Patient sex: F
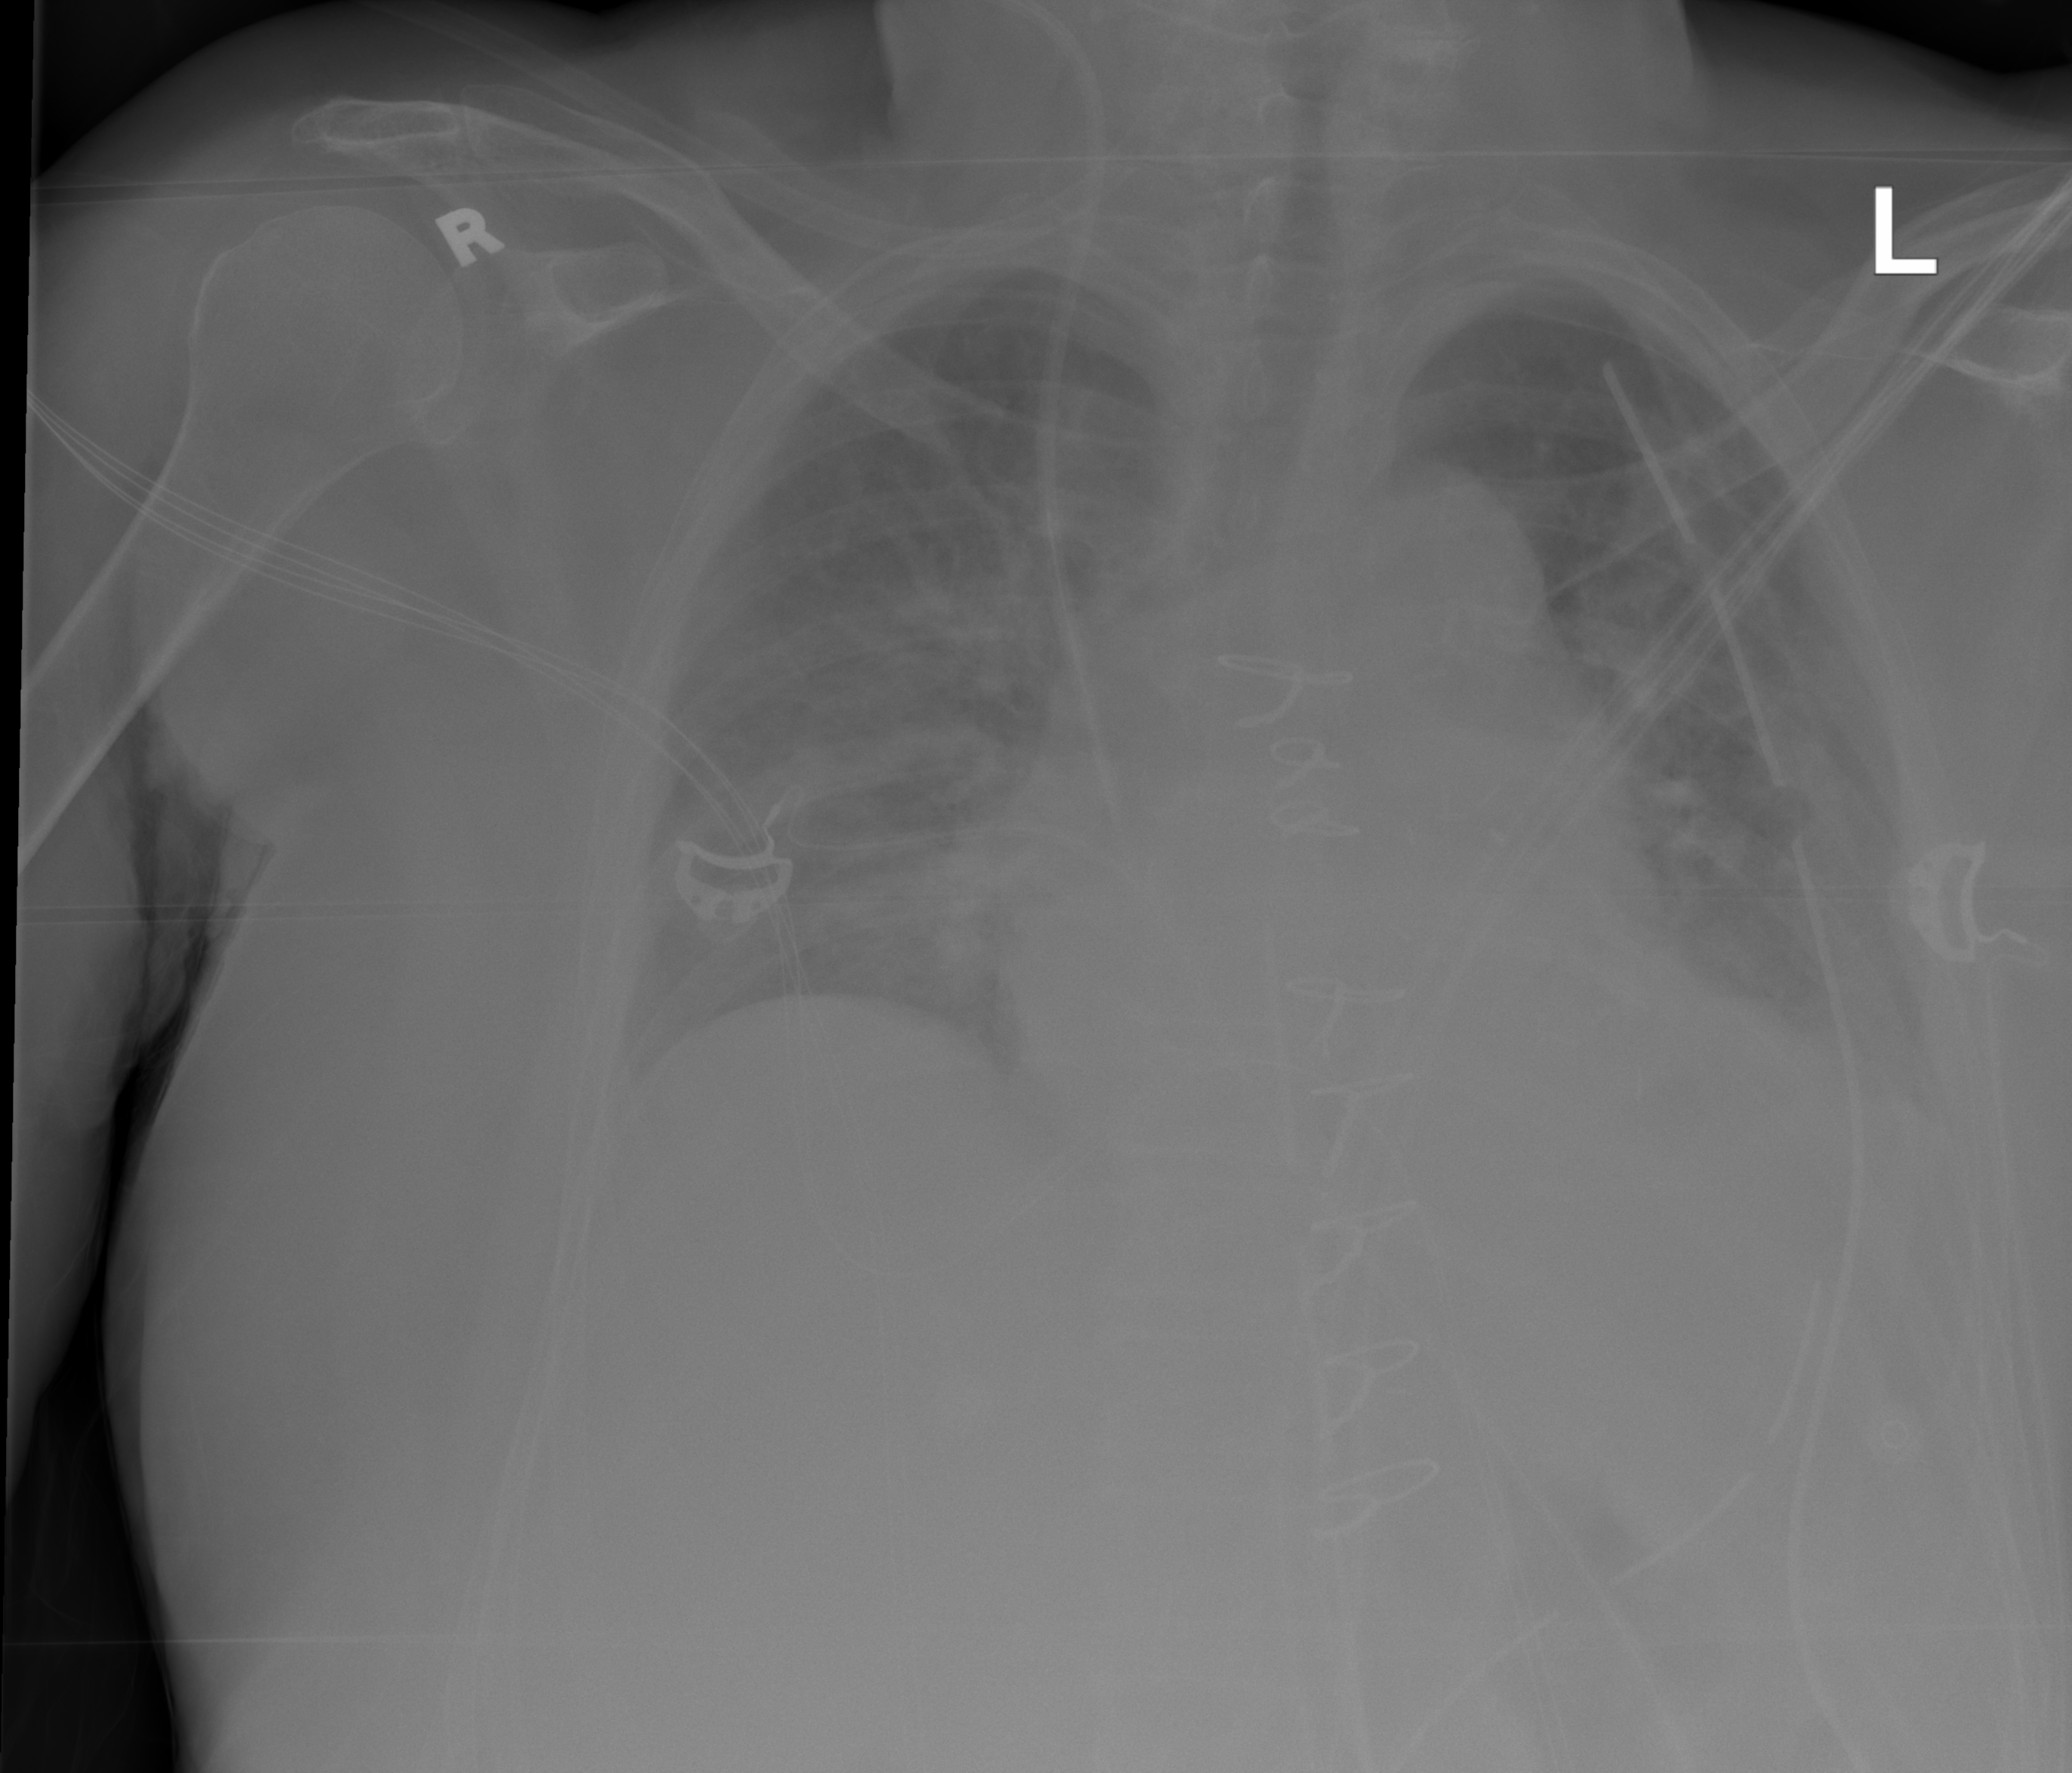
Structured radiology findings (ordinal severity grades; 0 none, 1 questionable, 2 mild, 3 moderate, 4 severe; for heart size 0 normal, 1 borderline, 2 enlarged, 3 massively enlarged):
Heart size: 2
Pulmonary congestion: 2
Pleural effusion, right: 0
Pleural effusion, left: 0
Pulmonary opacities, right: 0
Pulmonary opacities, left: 0
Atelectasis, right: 0
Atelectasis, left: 1